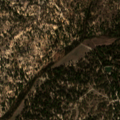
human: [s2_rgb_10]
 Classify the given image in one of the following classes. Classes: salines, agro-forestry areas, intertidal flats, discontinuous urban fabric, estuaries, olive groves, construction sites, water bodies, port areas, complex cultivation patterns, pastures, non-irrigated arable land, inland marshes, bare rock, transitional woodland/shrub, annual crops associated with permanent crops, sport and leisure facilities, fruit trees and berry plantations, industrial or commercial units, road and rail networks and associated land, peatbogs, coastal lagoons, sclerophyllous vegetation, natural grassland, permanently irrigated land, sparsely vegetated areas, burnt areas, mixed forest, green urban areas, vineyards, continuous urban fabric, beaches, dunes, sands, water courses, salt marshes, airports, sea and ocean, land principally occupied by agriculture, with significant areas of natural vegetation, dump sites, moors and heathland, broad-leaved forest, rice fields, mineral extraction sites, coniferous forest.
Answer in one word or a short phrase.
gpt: pastures, agro-forestry areas, mixed forest